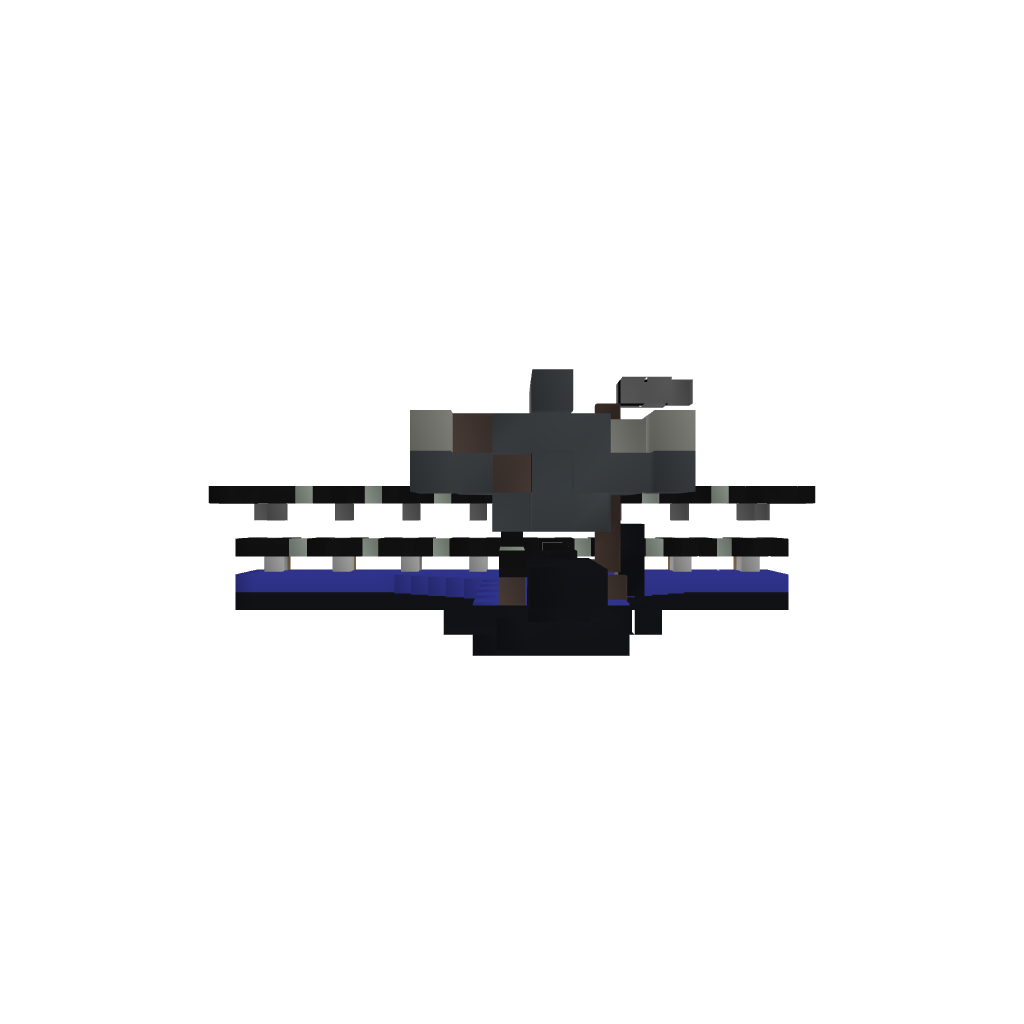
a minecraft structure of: Gun-Ship2.0